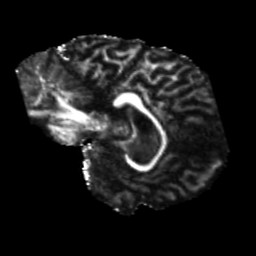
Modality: FA
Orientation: sagittal
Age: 61
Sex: male
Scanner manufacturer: siemens
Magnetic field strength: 3 T
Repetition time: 5.25 s
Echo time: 0.08 s